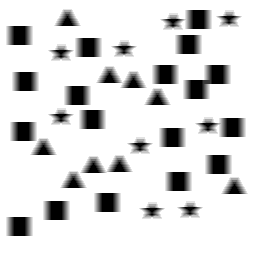
Squares: 18
Triangles: 9
Stars: 9
Total shapes: 36